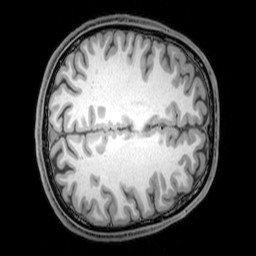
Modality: T1w
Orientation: axial
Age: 24
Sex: male
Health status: healthy
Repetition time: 0.081 s
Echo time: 0.037 s